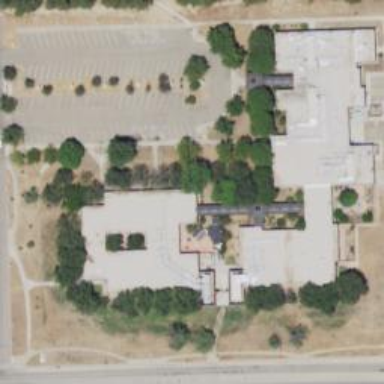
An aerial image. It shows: Hospital building.